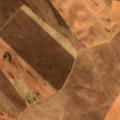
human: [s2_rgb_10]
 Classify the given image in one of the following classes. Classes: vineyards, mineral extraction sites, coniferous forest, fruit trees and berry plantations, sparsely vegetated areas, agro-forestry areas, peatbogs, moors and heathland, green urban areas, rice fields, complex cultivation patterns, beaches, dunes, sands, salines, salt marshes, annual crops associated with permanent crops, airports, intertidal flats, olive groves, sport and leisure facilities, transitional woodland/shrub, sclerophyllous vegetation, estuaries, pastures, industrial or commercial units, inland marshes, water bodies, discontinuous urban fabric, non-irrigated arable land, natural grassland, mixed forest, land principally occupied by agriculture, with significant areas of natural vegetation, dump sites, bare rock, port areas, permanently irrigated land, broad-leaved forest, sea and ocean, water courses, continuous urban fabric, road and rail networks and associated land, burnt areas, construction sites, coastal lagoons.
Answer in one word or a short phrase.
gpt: non-irrigated arable land